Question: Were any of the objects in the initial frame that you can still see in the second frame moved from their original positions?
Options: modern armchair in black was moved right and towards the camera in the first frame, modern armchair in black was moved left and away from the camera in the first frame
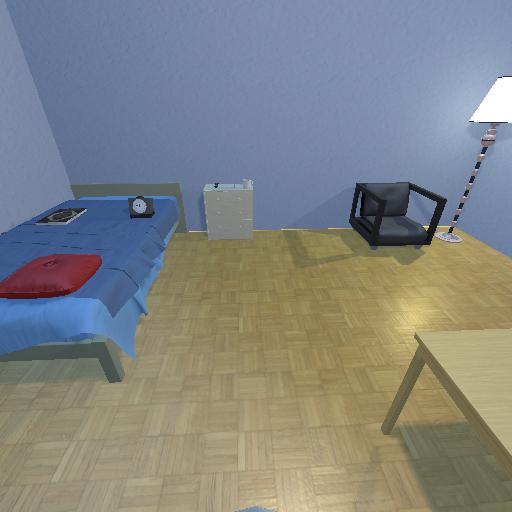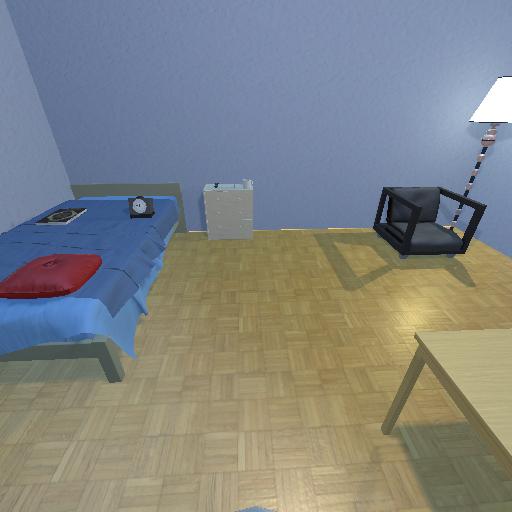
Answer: modern armchair in black was moved right and towards the camera in the first frame